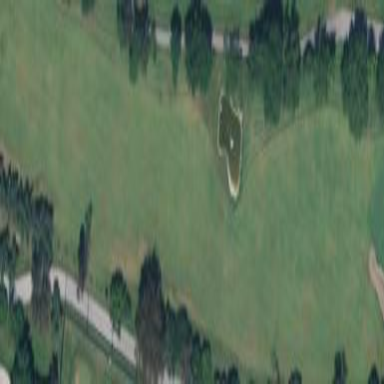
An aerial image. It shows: Driving range for golf on grass.